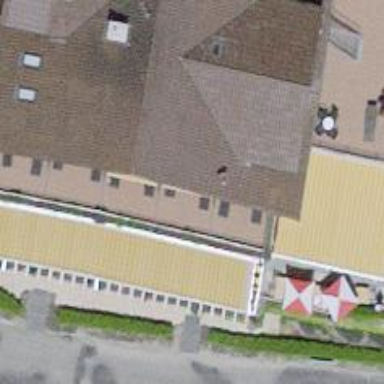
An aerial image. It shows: Restaurant.